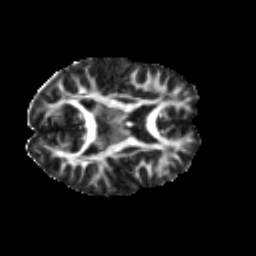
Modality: FA
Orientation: axial
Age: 22
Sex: female
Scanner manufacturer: ge
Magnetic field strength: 3 T
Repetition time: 7.8 s
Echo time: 0.0606 s